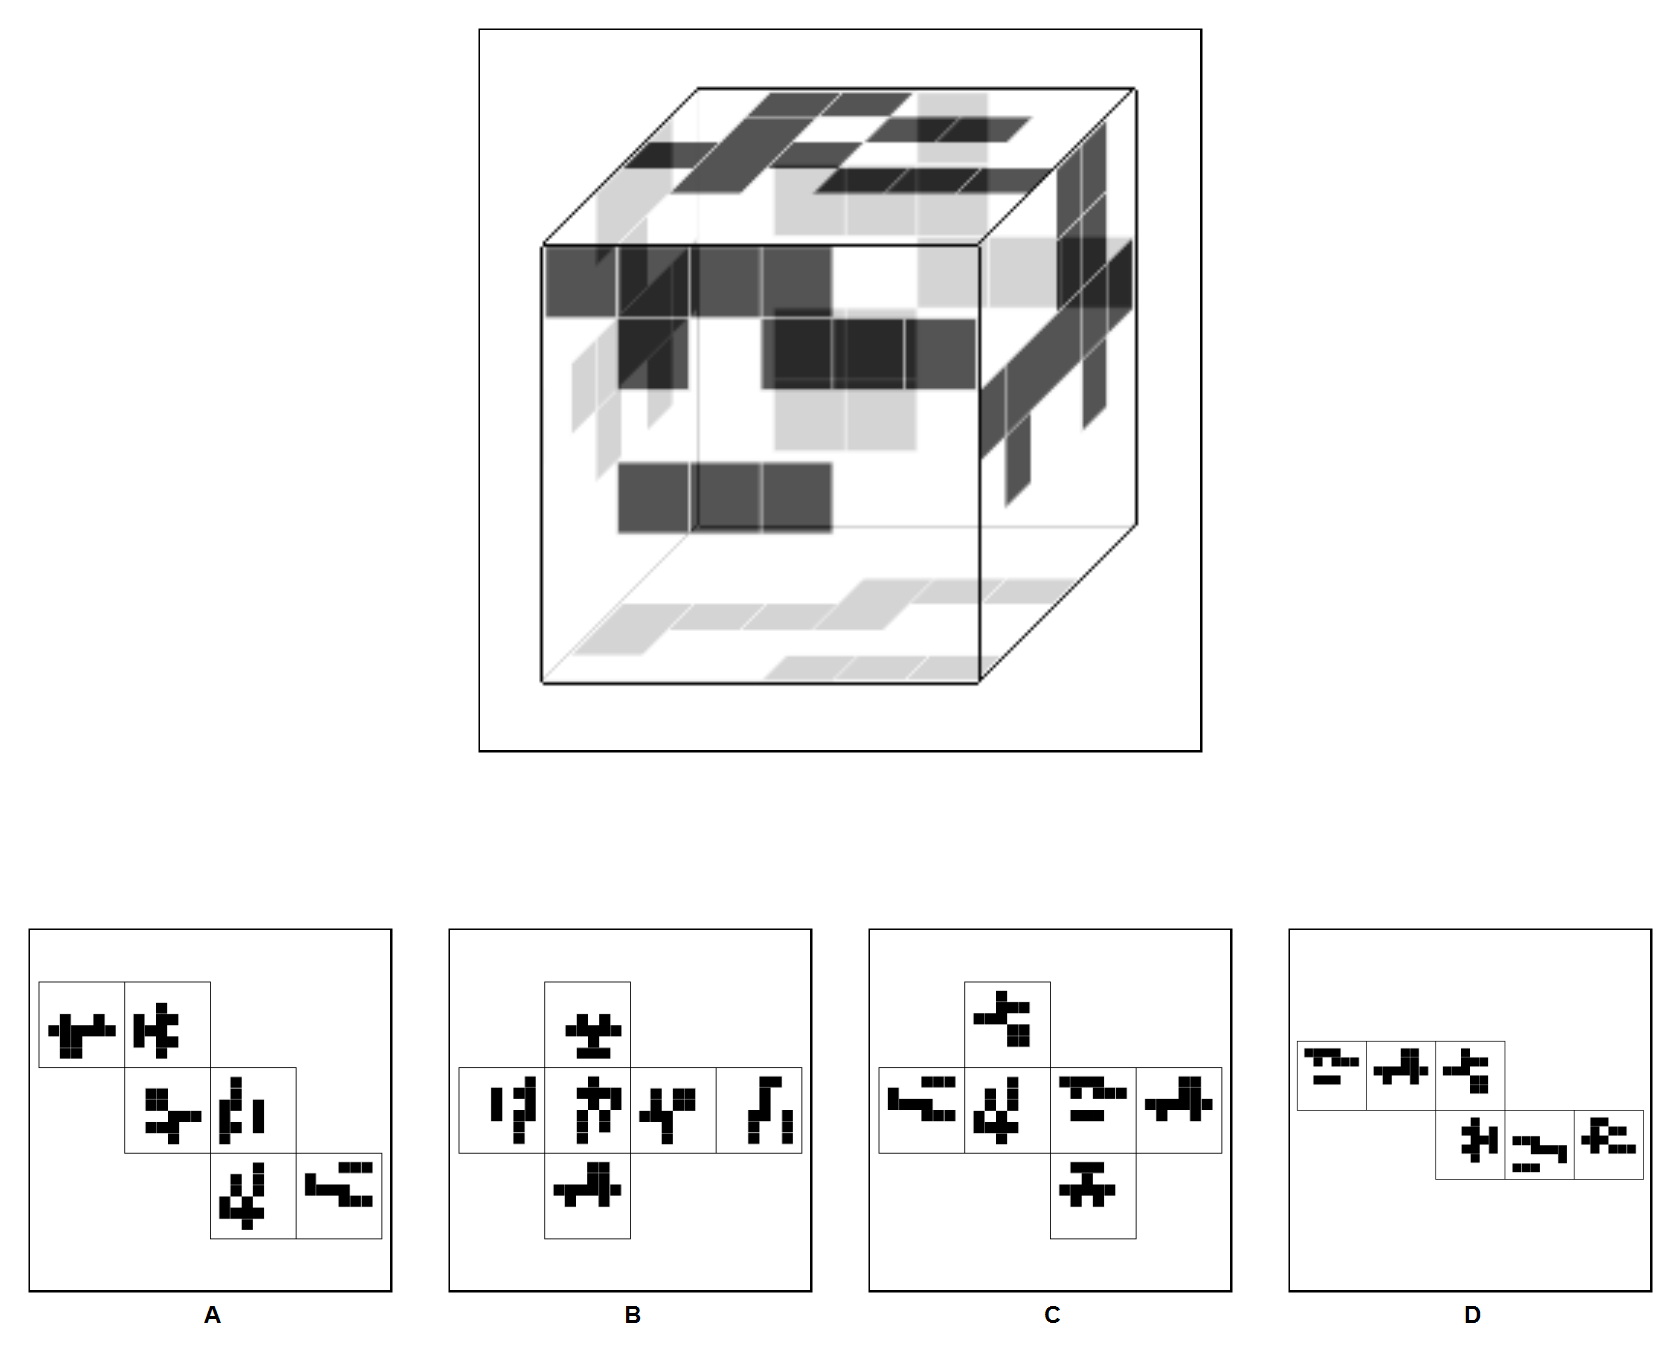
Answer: B